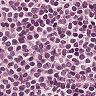
Metastatic tissue present: no